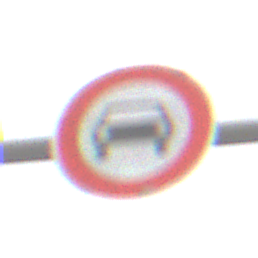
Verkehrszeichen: VerbotKraftwagen
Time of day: Midday
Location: Outdoor (Nature)
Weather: Overcast
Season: NotSpecified
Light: Natural